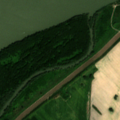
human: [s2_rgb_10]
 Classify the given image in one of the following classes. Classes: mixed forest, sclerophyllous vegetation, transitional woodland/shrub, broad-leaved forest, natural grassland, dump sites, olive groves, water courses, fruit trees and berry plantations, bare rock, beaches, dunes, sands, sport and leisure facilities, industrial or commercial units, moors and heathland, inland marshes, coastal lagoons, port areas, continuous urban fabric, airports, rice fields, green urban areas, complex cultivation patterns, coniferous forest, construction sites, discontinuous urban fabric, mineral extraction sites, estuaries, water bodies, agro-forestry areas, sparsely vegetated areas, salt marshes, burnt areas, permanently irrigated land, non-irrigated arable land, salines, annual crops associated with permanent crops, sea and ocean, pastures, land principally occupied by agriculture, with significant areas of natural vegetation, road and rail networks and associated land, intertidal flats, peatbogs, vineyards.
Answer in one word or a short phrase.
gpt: non-irrigated arable land, broad-leaved forest, transitional woodland/shrub, water courses